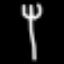
Label: fork